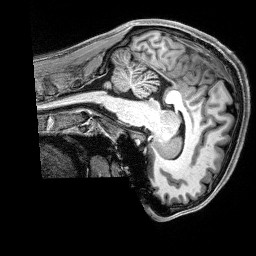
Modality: T1w
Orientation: sagittal
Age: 24
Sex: male
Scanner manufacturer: siemens
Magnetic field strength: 3 T
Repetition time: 2.8 s
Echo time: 0.00212 s